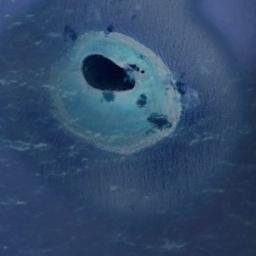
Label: island